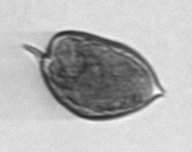
Label: Prorocentrum_micans